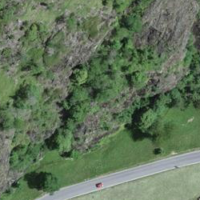
EUNIS habitat code: 24
Species observed at this site:
Erigeron canadensis